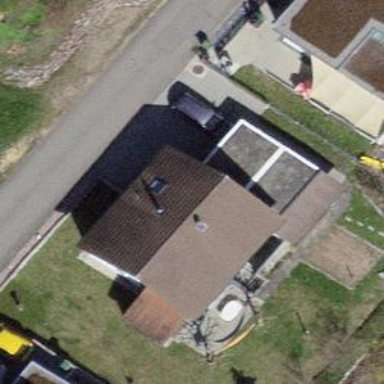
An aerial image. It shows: Garage.